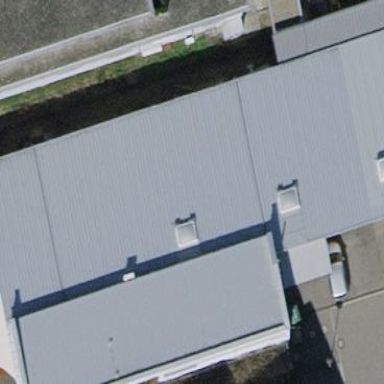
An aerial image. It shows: Commercial building.